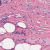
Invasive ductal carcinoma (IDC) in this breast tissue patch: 1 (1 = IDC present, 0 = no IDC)